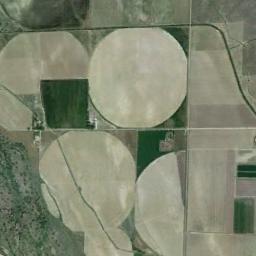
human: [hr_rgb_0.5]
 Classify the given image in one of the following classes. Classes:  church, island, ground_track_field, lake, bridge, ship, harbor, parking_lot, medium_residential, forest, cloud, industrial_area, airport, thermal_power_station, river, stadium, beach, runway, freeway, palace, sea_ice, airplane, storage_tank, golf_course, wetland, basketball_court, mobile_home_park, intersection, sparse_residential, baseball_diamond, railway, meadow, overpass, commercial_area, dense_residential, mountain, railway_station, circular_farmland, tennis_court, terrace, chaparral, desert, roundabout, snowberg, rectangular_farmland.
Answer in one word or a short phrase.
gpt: circular_farmland